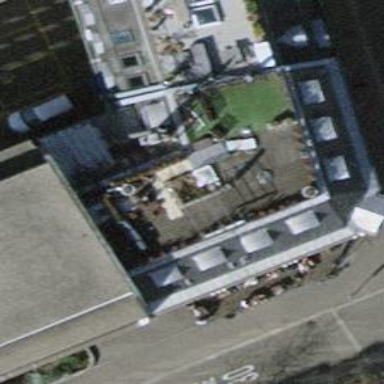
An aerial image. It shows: Restaurant.